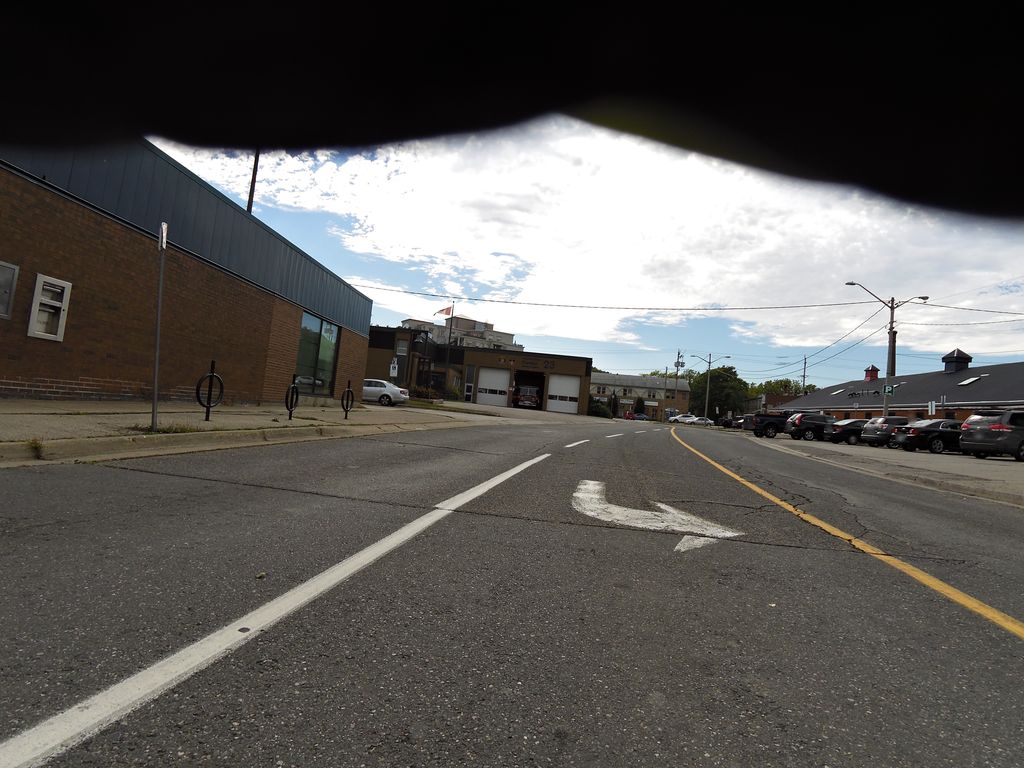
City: hamilton